Question: I am drawing a sprite (of a ball) on a canvas element. As the ball moves however, the x or y position of the ball may become a fraction, eg. (20.153; 63.638). When canvas is used to draw this image, it attempts to use transparent pixels to make the ball appear in it's position more accurately.
I was wondering whether I should use 'Math.round()' before drawing the ball to avoid the transparent pixel stuff, and possibly speeding up the game a lot. Will this help much? The game is a sorta complex pong game.
The image below should help with my explanation:

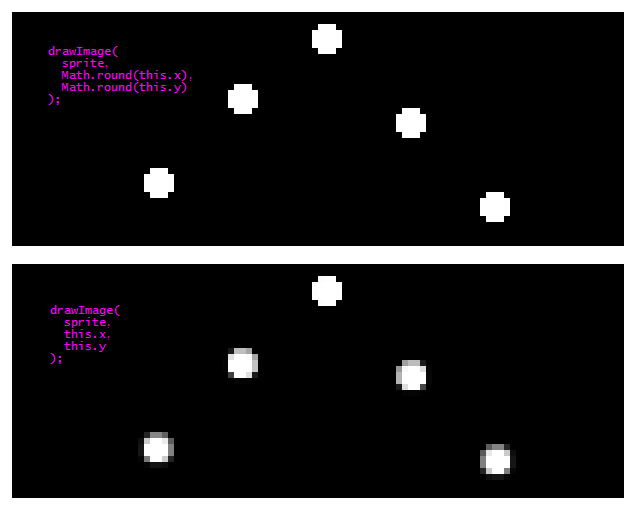
Answer: At least <URL>. As Gabe mentioned, it depends on the implementation.
Note that some sort anti-aliasing seems to kick in if you are using regular coords (1, 14, etc.). For this reason some guides (<URL>. I don't know if this makes any difference to performance, though. It's noticeable on render result at least.
You might also want to experiment with various layering schemes. See <URL> for more information. Depending on your situation you might want to treat your objects as separate canvases even and just offset them on top of the background.
Alternatively you could try to render it all on one canvas. In this case you have some extra stuff to keep track of. <URL> seems to handle all the bookkeeping for you.